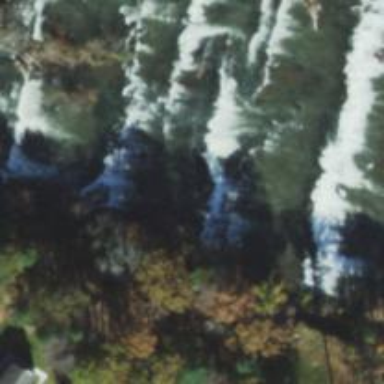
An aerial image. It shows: Beautiful waterfall in nature.